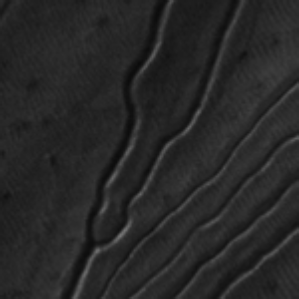
Label: frost